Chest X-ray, AP view. Patient: 58 years old, sex M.
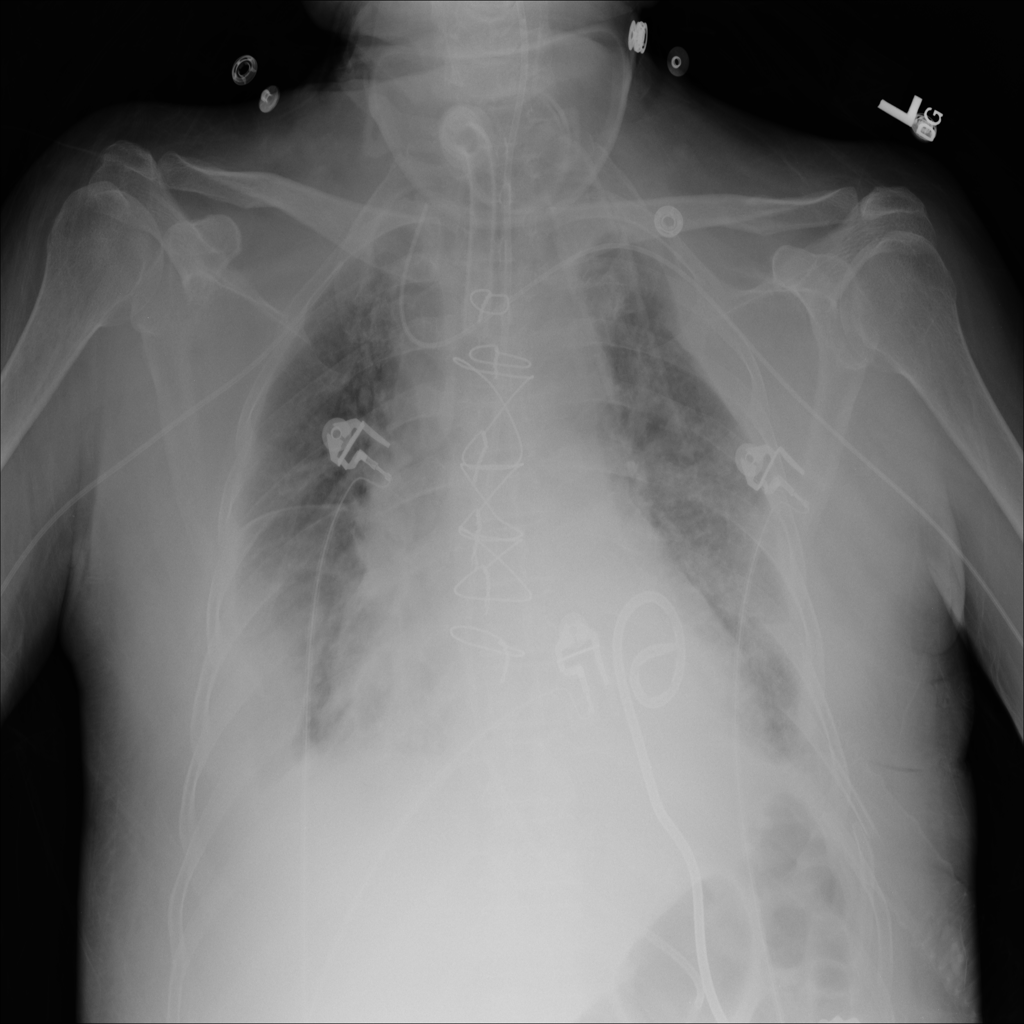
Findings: No Finding